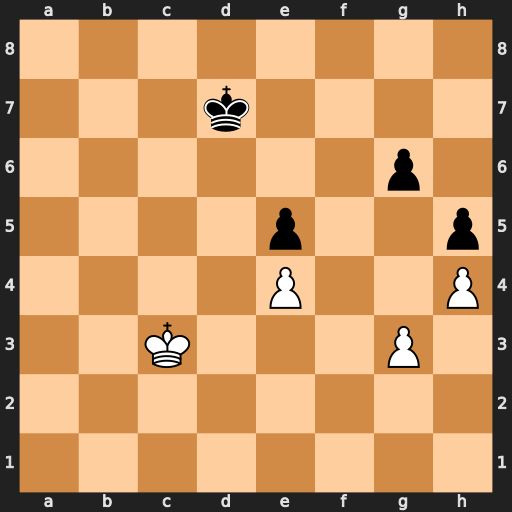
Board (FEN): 8/3k4/6p1/4p2p/4P2P/2K3P1/8/8
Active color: w
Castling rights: -
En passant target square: -
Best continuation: Kb4 Kc6 Kc4